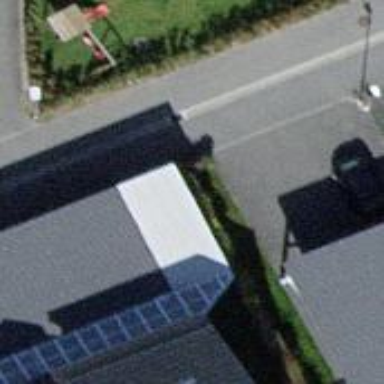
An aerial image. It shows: Hedge acting as barrier.